Interaction volume radius: 10 \u00c5
Interaction volume height: 10 \u00c5
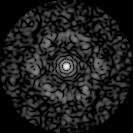
Disorder parameter: 0.7125